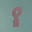
Label: 8